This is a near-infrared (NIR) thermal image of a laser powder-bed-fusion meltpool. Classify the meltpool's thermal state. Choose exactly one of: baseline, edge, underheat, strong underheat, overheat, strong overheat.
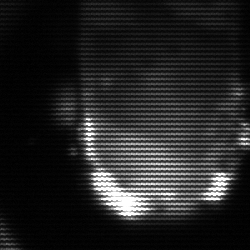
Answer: baseline